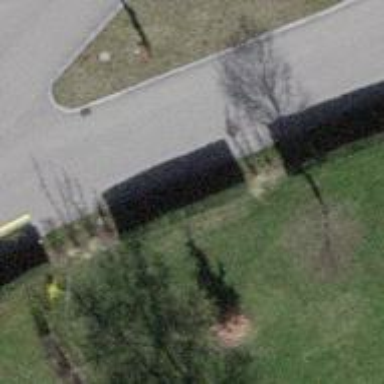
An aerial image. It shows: Hedge acting as barrier.